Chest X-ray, AP view. Patient: 47 years old, sex F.
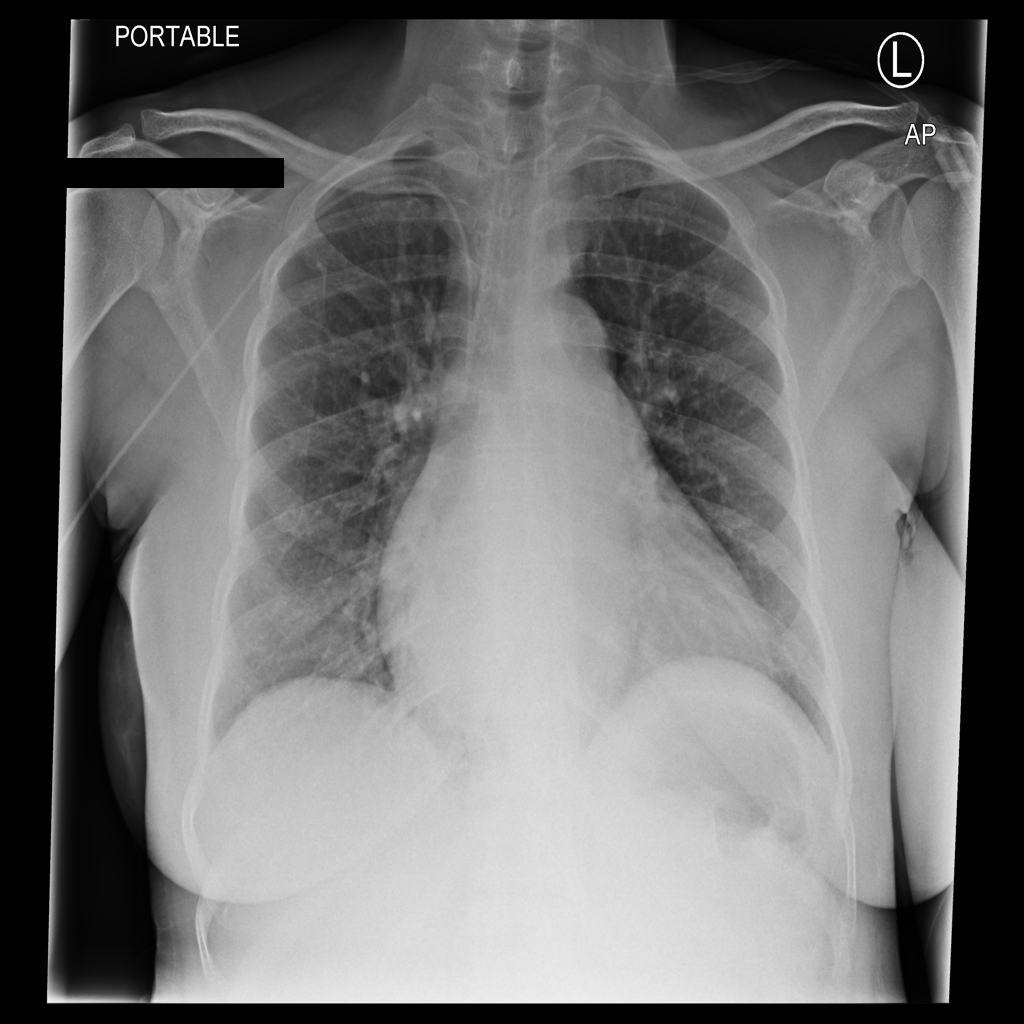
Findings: Cardiomegaly